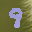
Label: 9